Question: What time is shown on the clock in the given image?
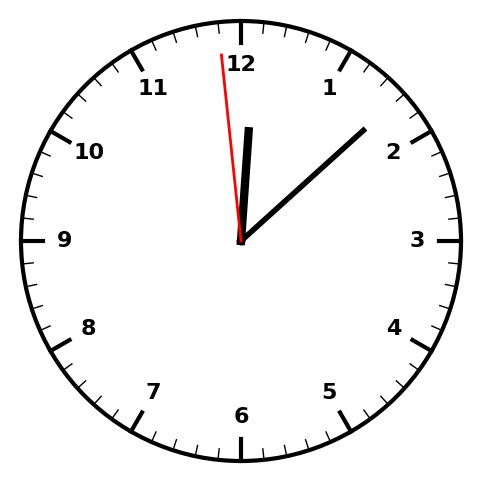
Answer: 12:07:59